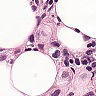
Metastatic tissue present: yes